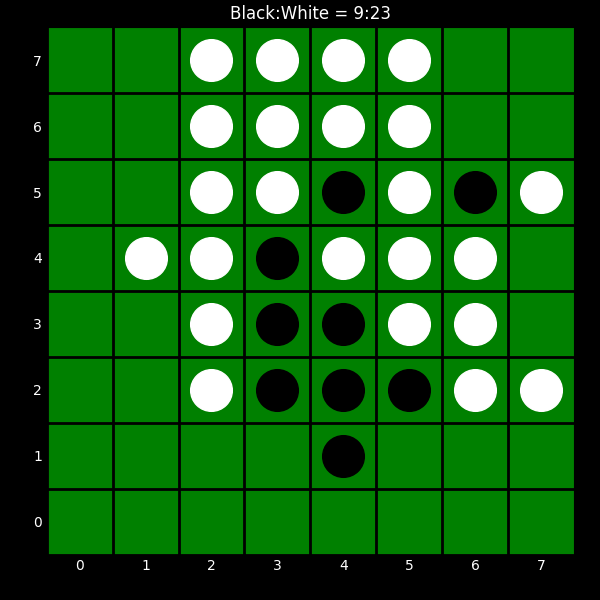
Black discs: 9
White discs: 23